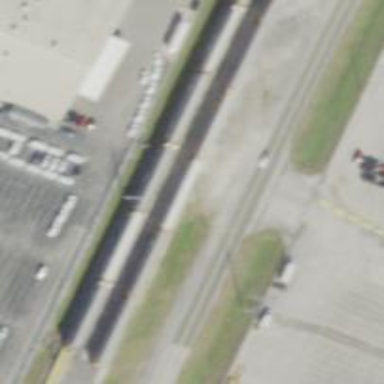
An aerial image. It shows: Rail spur service.